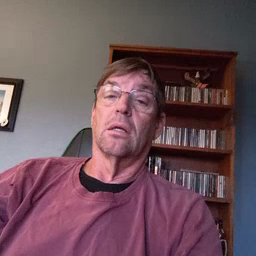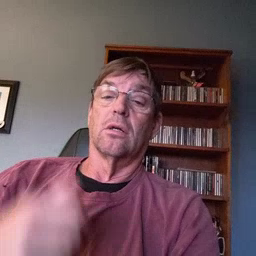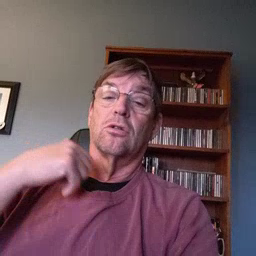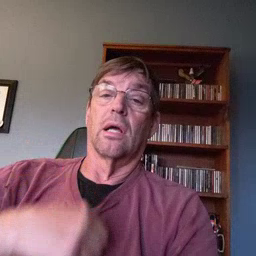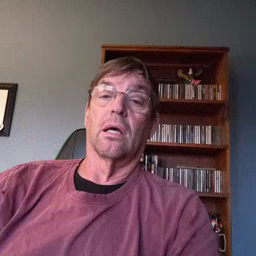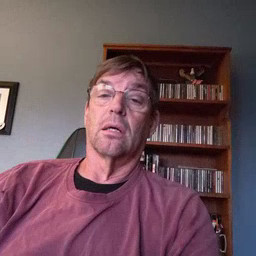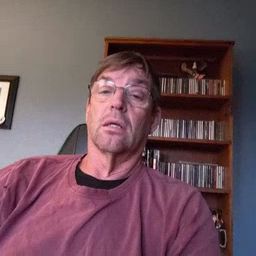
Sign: jacket